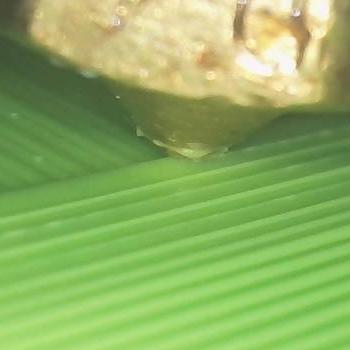
Flow rate: 89%